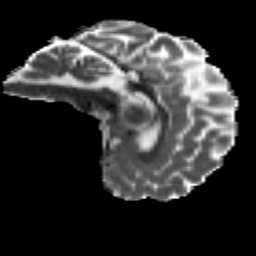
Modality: MD
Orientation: sagittal
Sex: male
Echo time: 0.114 s